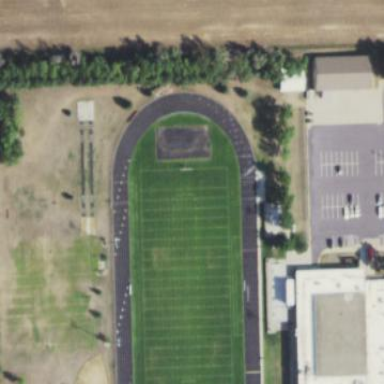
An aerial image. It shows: American football pitch for leisure and sport activities.